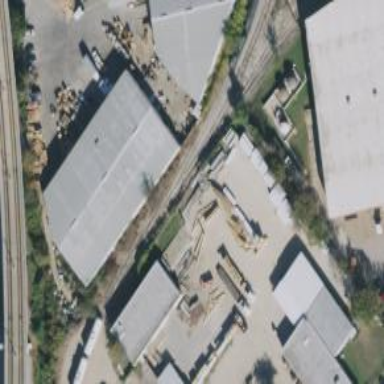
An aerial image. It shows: Warehouse.